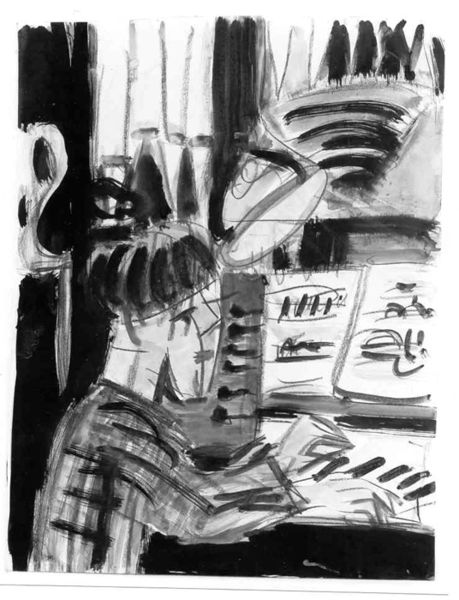
Titel: Orgelspieler
Künstler: Ernst Ludwig Kirchner
Standort: Karlsruhe
Institution: Staatliche Kunsthalle Karlsruhe
Schlagwörter: gemälde, hand, kopf, mann, weiß, aquarell, bäume, landschaft, café, fenster, finger, frau, grau, hut, lampe, licht, profil, rücken, schwarz, skizze, stuhl, zeichnung, mütze, gesicht, mensch, hände, haare, kind, blatt, musik, musiker, dutt, man, spieler, noten, moderne, abstrakt, modern, laut, spielen, klavier, klavierspieler, notenblatt, piano, junge, spiel, karos, schwarz-weiss, text, dynamik, tasten, kontraste, orgel, halbprofil, schreiben, register, pullover, flöten, lied, partitur, rhythmus, orgelpfeifen, tastatur, impressionen, klaviatur, manual, lample, pentagram, #klavier